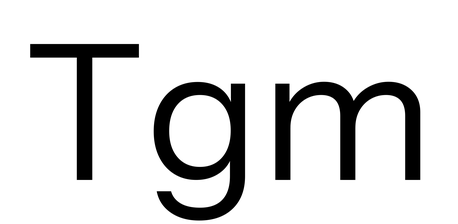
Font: InstrumentSans_Regular